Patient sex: F
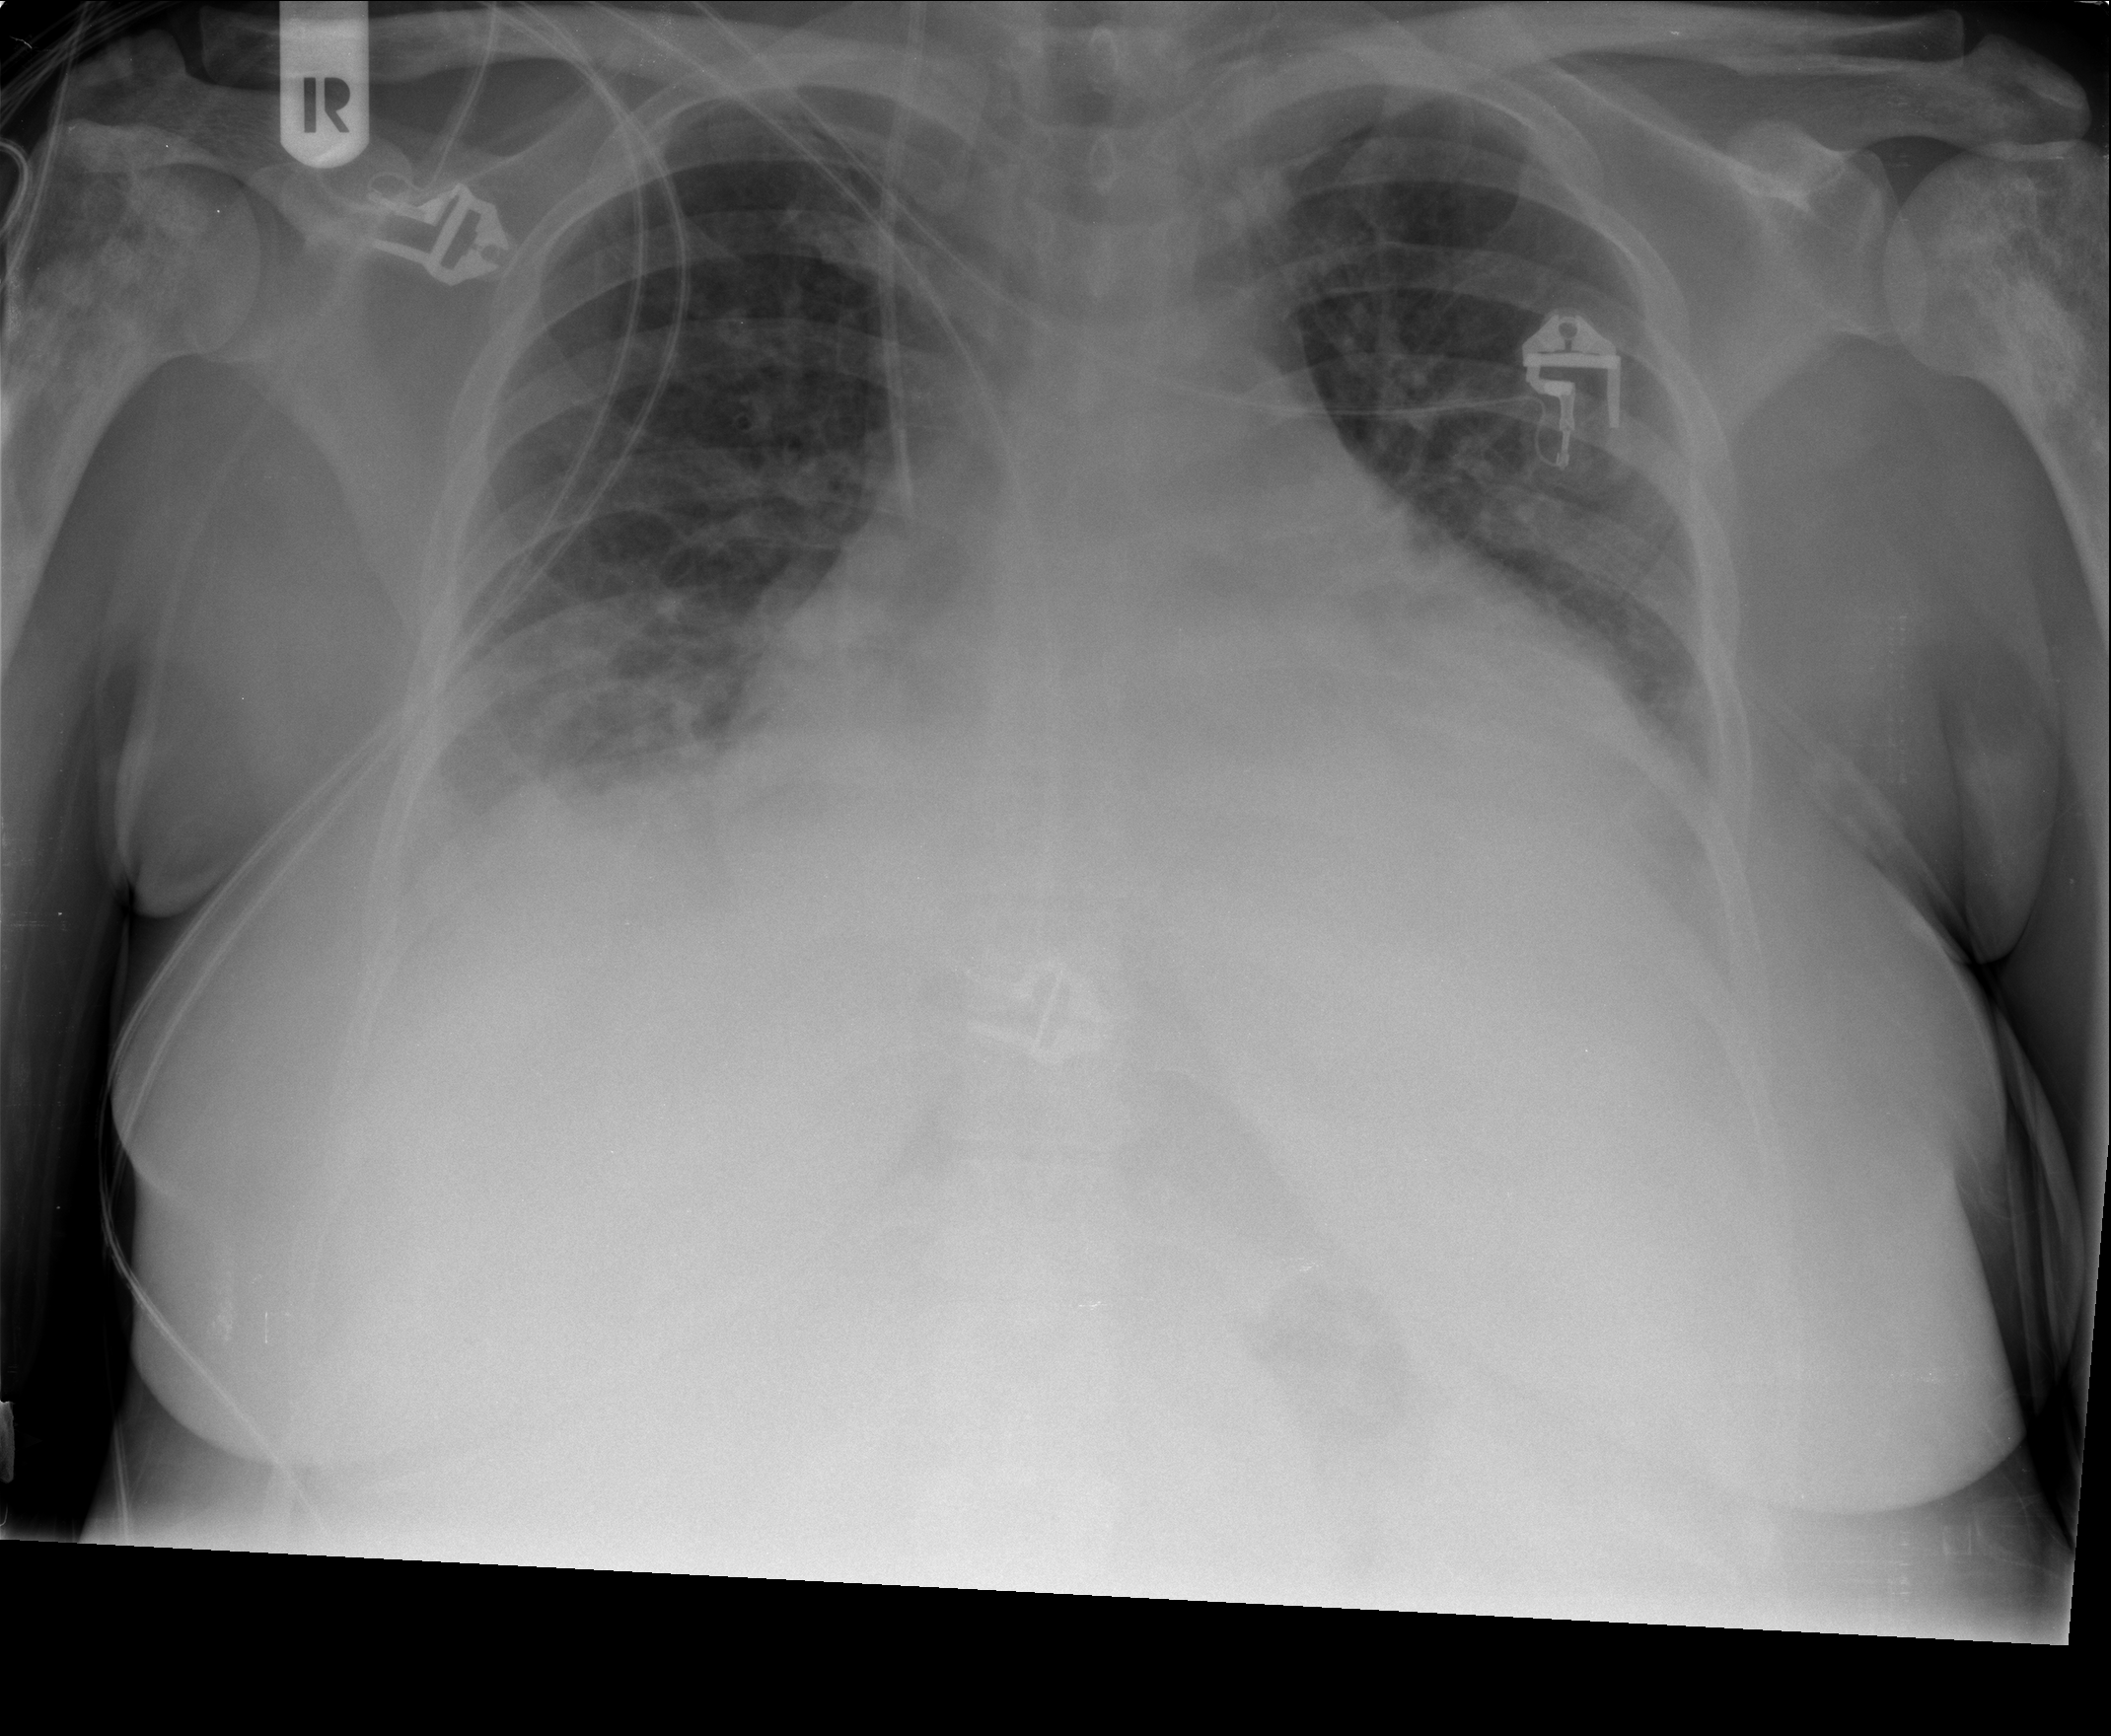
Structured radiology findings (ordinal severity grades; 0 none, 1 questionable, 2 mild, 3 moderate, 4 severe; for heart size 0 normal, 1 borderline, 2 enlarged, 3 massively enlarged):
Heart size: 3
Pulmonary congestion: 2
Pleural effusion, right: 2
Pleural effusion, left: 2
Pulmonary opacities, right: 0
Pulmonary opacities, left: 0
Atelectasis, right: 2
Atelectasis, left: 2